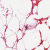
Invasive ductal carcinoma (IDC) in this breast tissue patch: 0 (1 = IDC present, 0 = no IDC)